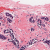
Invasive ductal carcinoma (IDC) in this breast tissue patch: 0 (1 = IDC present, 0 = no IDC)